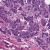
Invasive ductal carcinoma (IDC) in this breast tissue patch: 1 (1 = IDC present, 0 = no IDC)